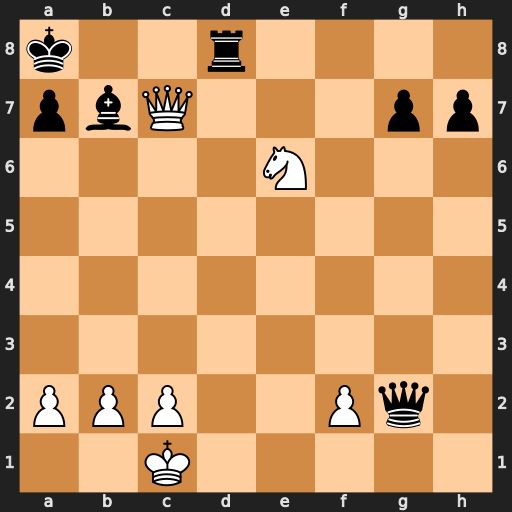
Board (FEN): k2r4/pbQ3pp/4N3/8/8/8/PPP2Pq1/2K5
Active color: w
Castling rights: -
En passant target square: -
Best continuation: Qxd8+ Bc8 Qxc8#